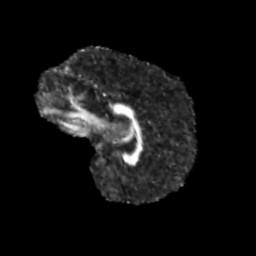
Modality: FA
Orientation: sagittal
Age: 13
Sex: male
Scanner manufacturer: siemens
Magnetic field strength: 3 T
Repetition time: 3.8 s
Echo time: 0.07 s